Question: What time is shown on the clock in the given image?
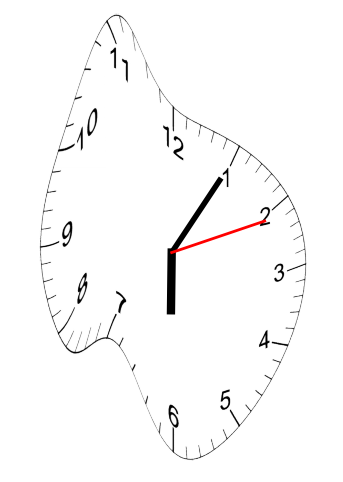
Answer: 06:05:11